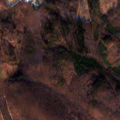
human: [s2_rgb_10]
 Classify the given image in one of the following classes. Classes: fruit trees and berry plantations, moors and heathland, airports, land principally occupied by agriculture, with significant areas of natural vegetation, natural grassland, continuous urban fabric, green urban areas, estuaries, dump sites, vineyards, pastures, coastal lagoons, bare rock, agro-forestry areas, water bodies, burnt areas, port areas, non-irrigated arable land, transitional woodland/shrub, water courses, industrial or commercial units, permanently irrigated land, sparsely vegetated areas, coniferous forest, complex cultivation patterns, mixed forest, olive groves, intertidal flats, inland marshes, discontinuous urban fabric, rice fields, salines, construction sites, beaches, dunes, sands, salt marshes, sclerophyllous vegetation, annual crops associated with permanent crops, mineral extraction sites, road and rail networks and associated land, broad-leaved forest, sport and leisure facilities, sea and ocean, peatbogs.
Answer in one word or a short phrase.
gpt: broad-leaved forest, mixed forest